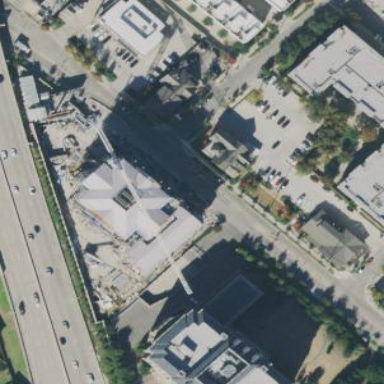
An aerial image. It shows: Office building.